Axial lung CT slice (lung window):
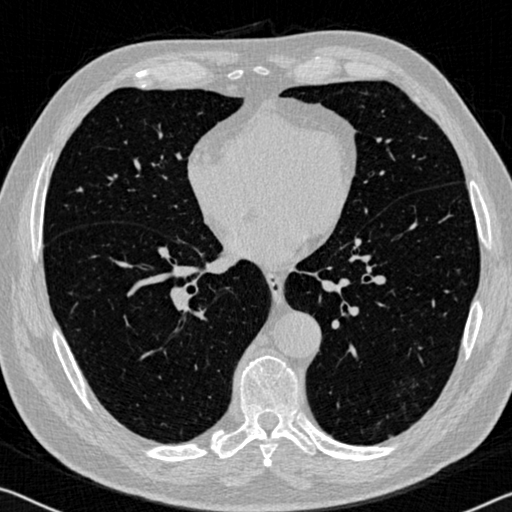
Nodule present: no